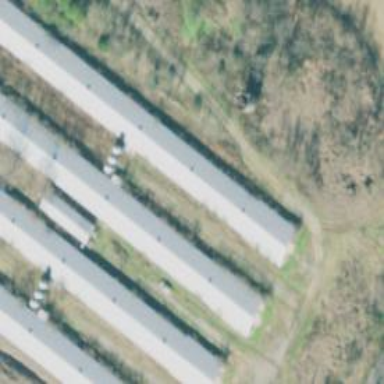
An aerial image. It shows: Farm auxiliary building.